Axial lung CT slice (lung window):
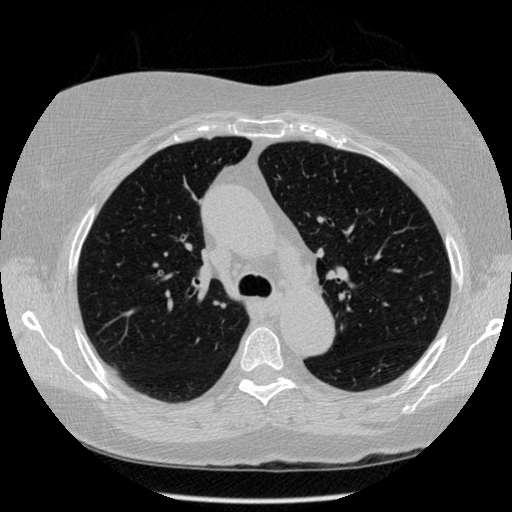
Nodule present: no